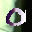
Label: 0